Question: I changed my core data model to a to-many relationship. I believe this is the correct model. I need to be able to do the following:
(1) A Meal can contain many Foods
(2) A Food iteme can be linked to many Meals

I get the following error with when I try to fetch all Foods for a certain Meal. This worked when it was a one-to-many, but not since I changed it to a to-many relationship.
'''
*** Terminating app due to uncaught exception 'NSInvalidArgumentException', reason: 'to-many key not allowed here'
- (NSFetchedResultsController *)fetchedResultsController
{
self.context = [(AppDelegate *)[[UIApplication sharedApplication] delegate] managedObjectContext];
if (_fetchedResultsController != nil) {
return _fetchedResultsController;
}
NSFetchRequest *fetchRequest = [[NSFetchRequest alloc] init];
NSEntityDescription *entity = [NSEntityDescription entityForName:@"Food" inManagedObjectContext:self.context];
[fetchRequest setEntity:entity];
NSPredicate *foodPredicate = [NSPredicate predicateWithFormat:@"meals == %@", self.meal];
[fetchRequest setPredicate:foodPredicate];
NSSortDescriptor *sort = [[NSSortDescriptor alloc] initWithKey:@"name" ascending:YES];
[fetchRequest setSortDescriptors:[NSArray arrayWithObject:sort]];
[fetchRequest setFetchBatchSize:20];
NSFetchedResultsController *theFetchedResultsController = [[NSFetchedResultsController alloc] initWithFetchRequest:fetchRequest managedObjectContext:self.context sectionNameKeyPath:nil cacheName:nil];
self.fetchedResultsController = theFetchedResultsController;
_fetchedResultsController.delegate = self;
[fetchRequest release];
[theFetchedResultsController release];
return _fetchedResultsController;
}
'''
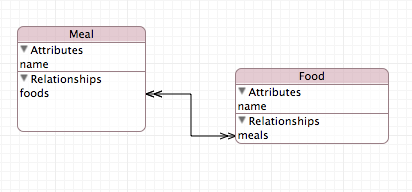
Answer: Just the predicate needs to change, I think:
'''
NSPredicate *foodPredicate = [NSPredicate predicateWithFormat:@"ANY meals == %@", self.meal];
'''
since 'meals' is now a set.